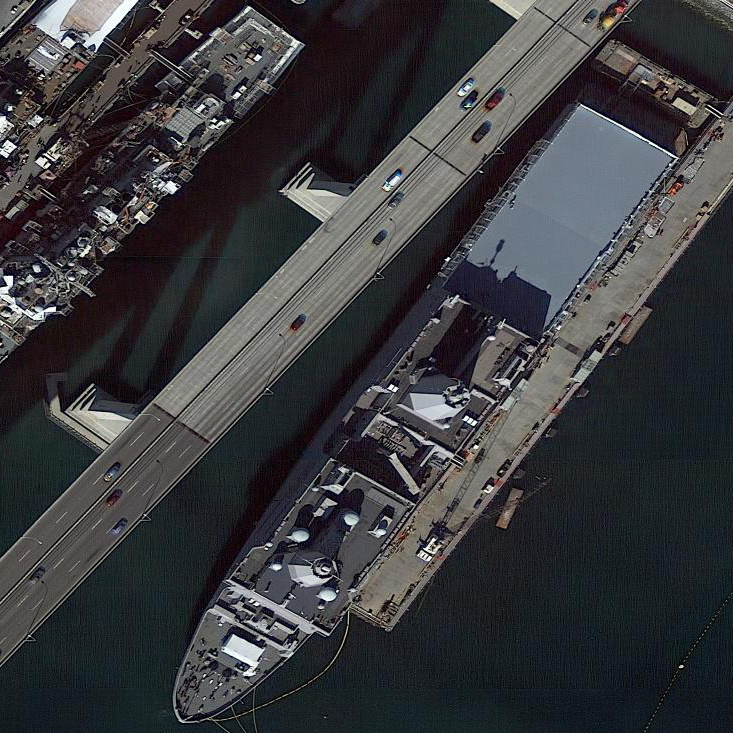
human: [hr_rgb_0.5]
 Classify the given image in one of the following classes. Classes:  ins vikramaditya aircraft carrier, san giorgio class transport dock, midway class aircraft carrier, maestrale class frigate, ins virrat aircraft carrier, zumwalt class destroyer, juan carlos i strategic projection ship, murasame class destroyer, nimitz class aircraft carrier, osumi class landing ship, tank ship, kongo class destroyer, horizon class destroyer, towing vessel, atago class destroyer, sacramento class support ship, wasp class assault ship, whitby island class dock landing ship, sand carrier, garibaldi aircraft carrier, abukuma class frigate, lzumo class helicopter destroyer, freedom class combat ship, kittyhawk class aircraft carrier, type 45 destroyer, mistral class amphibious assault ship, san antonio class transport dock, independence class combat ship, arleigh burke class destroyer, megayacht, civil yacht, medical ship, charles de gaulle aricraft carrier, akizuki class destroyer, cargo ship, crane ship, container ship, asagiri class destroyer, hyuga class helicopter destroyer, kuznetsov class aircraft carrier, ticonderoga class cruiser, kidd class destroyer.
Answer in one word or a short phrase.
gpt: San Antonio class transport dock